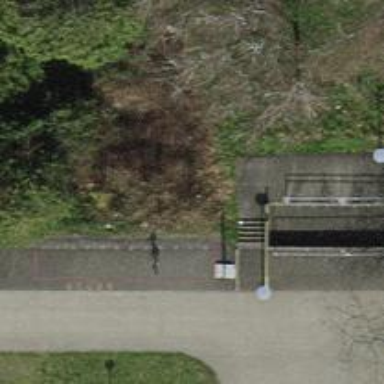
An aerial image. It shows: Bicycle rental facility.